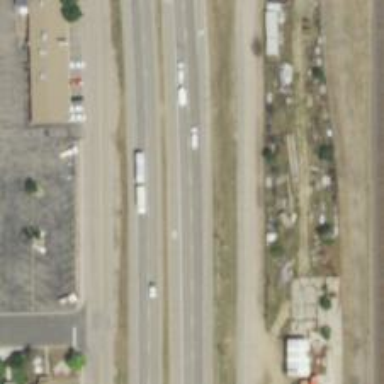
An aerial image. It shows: Asphalt highway with grade1 tracktype. It is expressway.